Question: I need to create an ERD for a hotel, the question reads as follows:
" "
This is what I have created:

- if Employee_ID is a foreign_key in Hotel, will it be a foreign_key in Employees table aswell or does it just change to a Primary key?- Is it correct / okay to add Hotel_code, and Room_ID in the Reservation table? Is Hotel_CODE a foreign key in RESERVATION table?- Is the overall design of the ERD correct or to an acceptable level including keys and attributes
If someone could skim this over for me it would be much appreciated
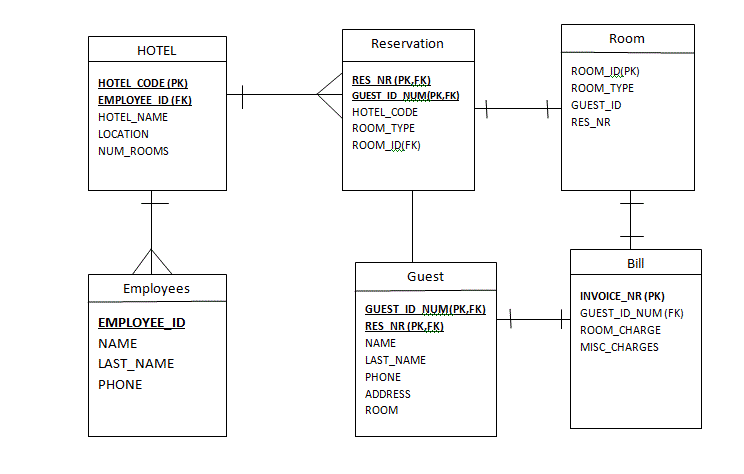
Answer: Take this with a grain of salt as I'm not 100% sure:
- - - - - - - -